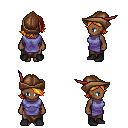
a pixel art fantasy rpg character, female body template, human, dark skin, chain tabard jacket, robe skirt, light blonde swoop hairstyle, leather cap, black shoes, four views (front, back, left, right), 2x2 character sprite sheet, small pixel art, hard edges, no anti-aliasing